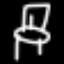
Label: chair